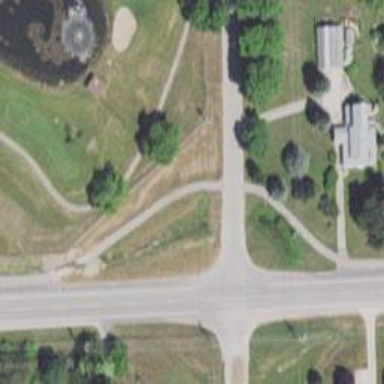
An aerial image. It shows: Crossing on the road.